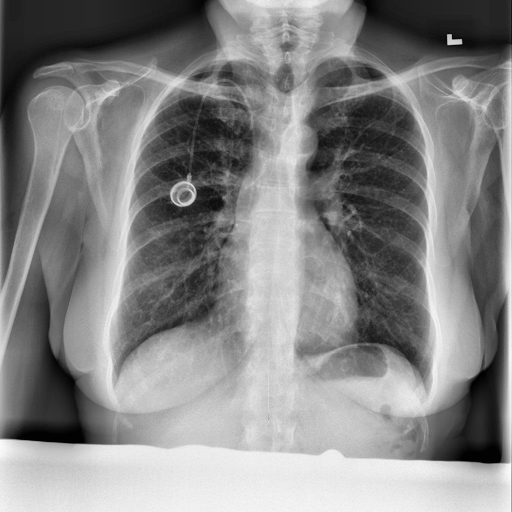
Finding: NORMAL